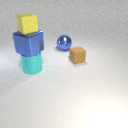
large cyan metal cylinder below large blue metal cube